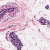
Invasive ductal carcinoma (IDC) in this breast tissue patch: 0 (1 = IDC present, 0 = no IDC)